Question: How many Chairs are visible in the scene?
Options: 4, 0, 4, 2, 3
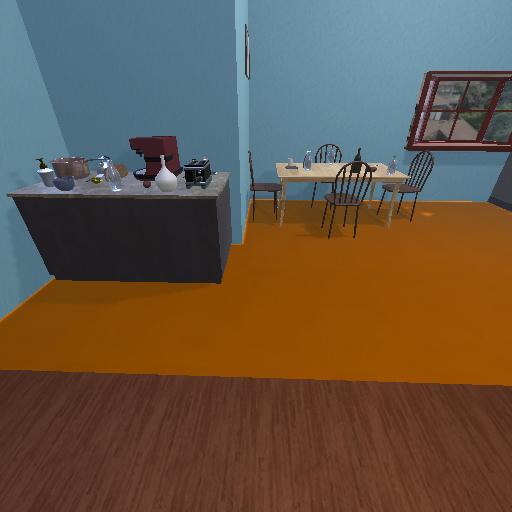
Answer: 4